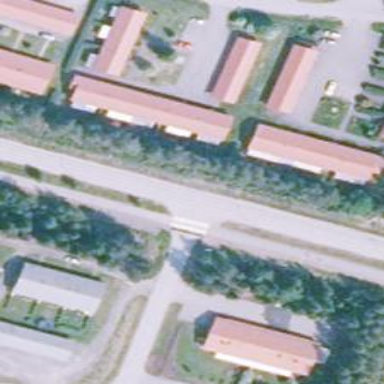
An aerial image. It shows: Asphalt cycleway.